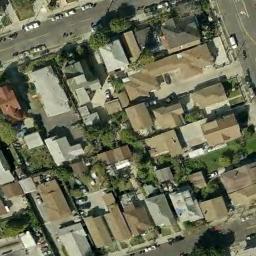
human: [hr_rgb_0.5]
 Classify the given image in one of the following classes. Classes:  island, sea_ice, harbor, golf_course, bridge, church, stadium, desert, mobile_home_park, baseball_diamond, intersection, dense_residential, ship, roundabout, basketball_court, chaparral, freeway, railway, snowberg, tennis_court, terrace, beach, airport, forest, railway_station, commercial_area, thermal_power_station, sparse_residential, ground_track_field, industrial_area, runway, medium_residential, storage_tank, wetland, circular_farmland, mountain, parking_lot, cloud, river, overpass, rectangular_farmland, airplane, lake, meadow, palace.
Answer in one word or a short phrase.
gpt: dense_residential